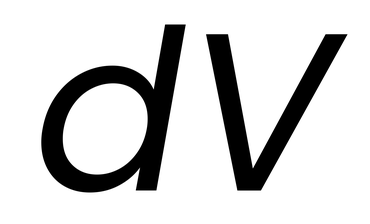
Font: Poppins-Italic